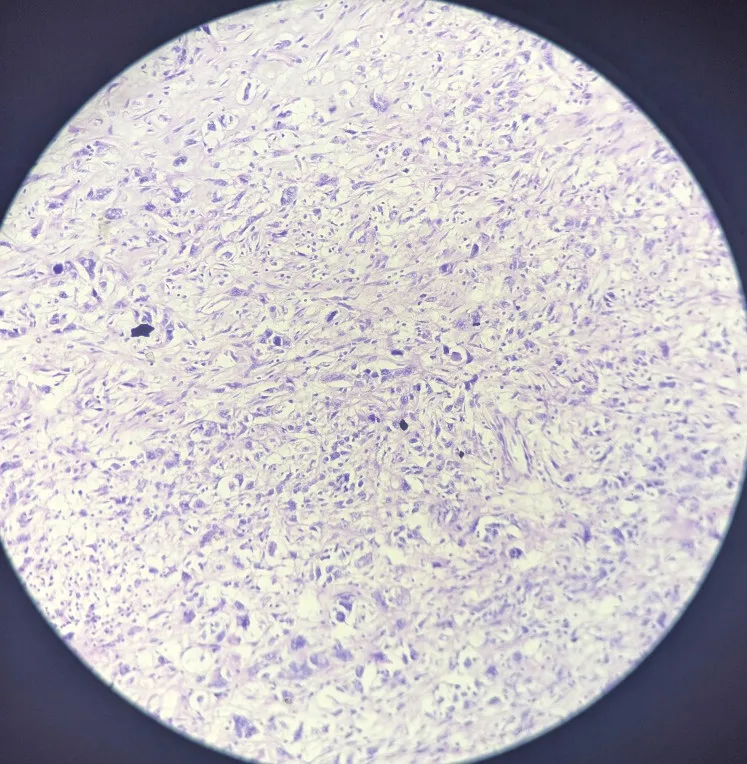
Histopathology slides showing the sarcomatoid breast carcinoma (10x magnification).
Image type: pathology (gram)